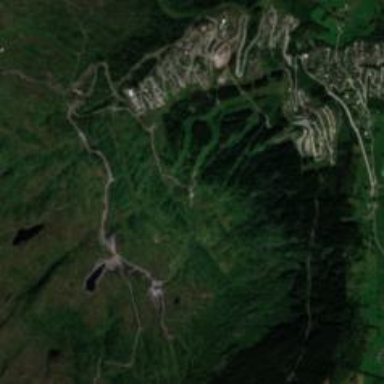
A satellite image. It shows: Recreation ground designated for skiing.